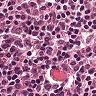
Metastatic tissue present: no